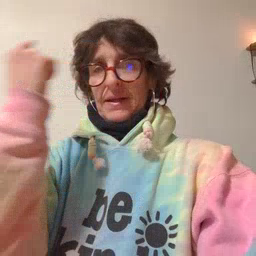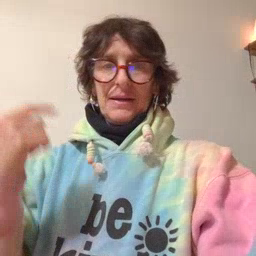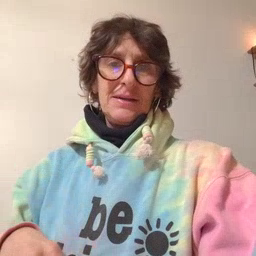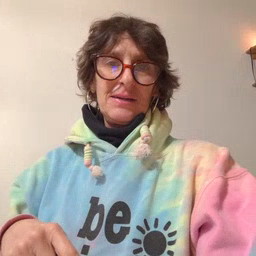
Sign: black